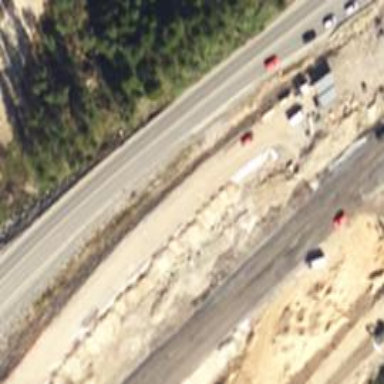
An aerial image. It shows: Asphalt trunk link road.